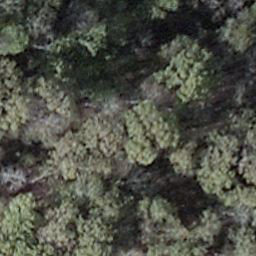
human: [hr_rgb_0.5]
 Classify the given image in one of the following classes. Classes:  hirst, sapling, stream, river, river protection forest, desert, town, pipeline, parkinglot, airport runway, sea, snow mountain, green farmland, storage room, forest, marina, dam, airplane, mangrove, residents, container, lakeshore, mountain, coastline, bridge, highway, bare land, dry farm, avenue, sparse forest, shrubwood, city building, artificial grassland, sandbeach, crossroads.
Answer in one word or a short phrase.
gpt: shrubwood